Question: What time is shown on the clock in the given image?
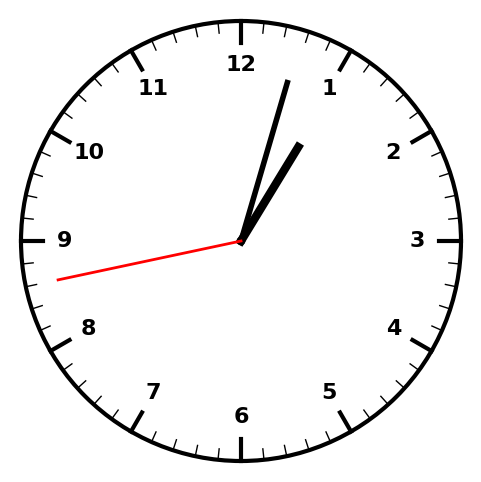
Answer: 01:02:43